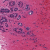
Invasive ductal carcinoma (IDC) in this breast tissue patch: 0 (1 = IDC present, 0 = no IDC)